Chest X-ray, PA view. Patient: 57 years old, sex M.
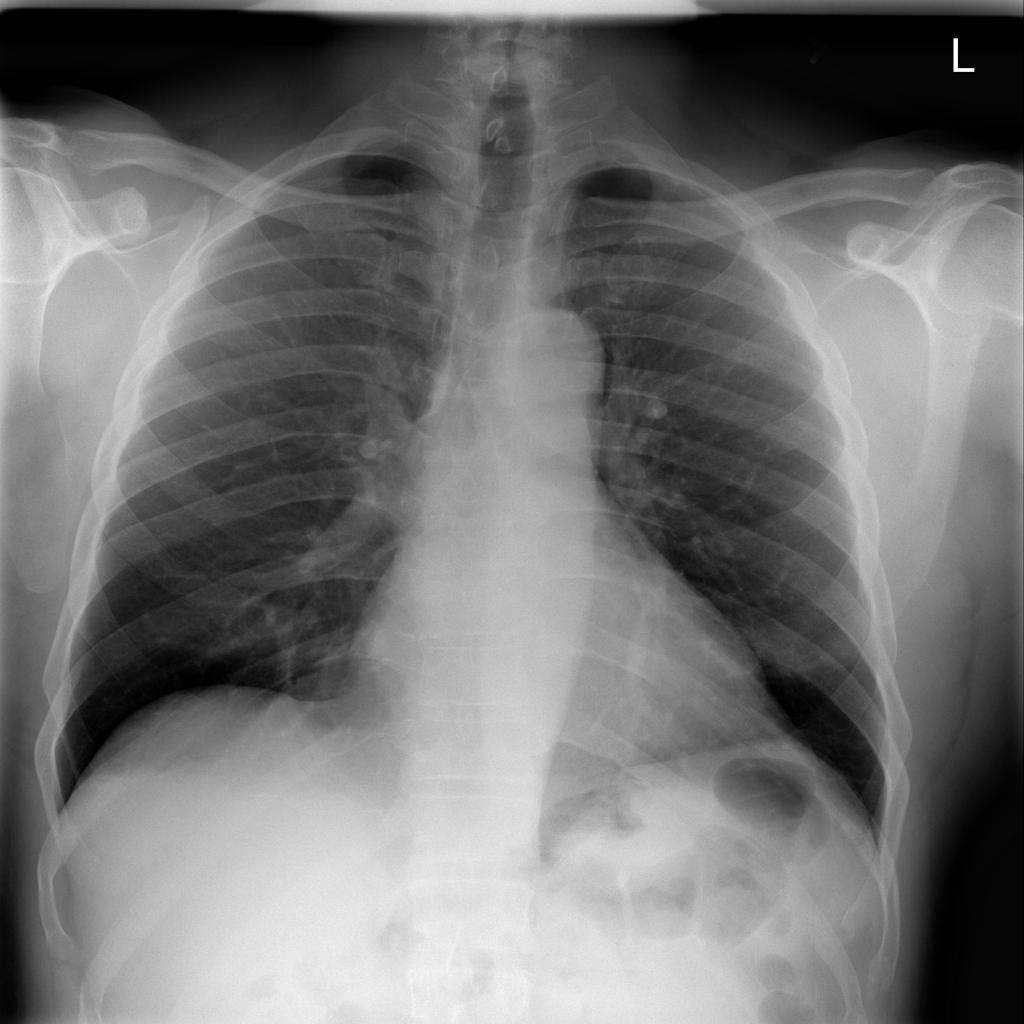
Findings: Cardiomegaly